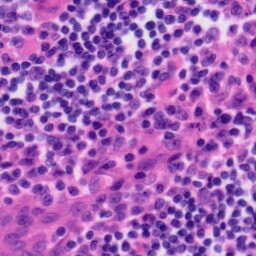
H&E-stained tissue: Tonsil